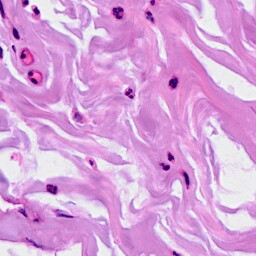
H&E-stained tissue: Breast